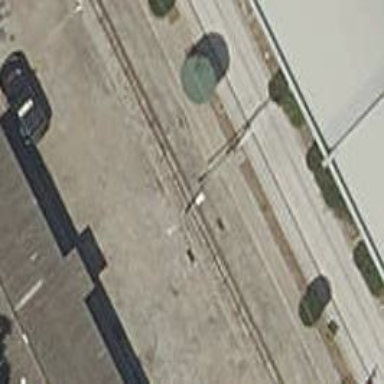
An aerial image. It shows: Yard with electrified contact line.